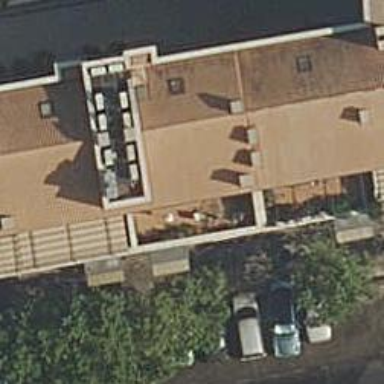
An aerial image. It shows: Café.